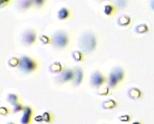
Label: Phaeocystis